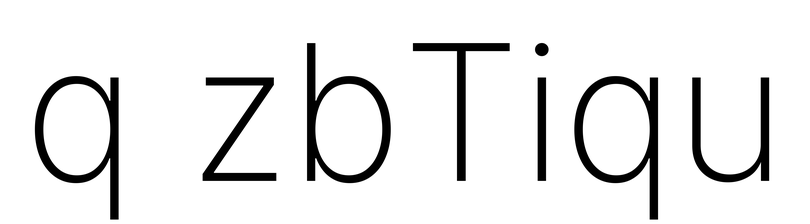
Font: Inter_ExtraLight